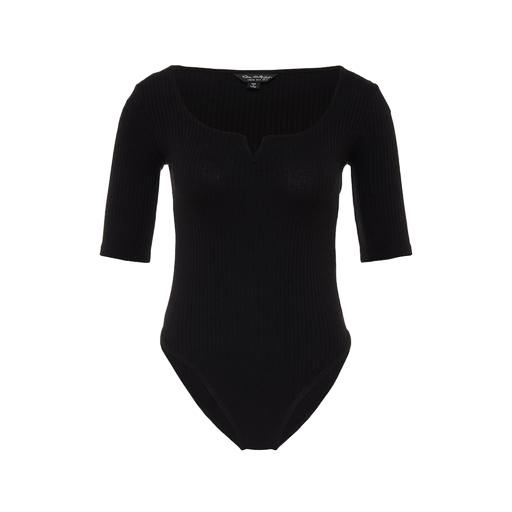
black plunge bodysuit, black 3/4 body, black mira cape-effect bodysuit, white background